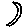
Label: moon